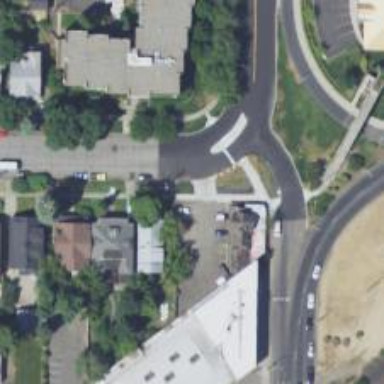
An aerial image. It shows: Unmarked crossing with pedestrian island.